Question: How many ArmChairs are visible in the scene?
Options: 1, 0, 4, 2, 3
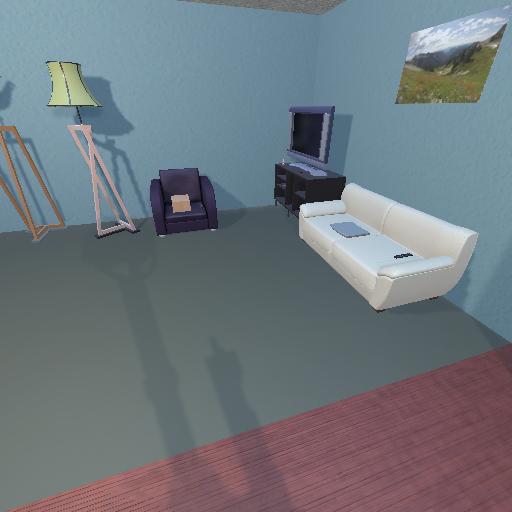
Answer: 1